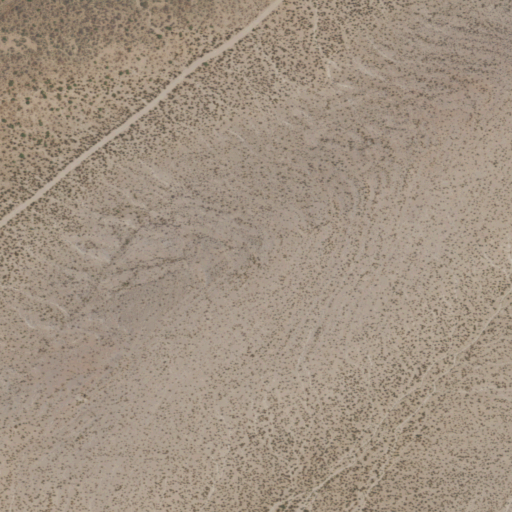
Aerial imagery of mountain in New Mexico named Snake Hills containing grassland, shrub, and open development